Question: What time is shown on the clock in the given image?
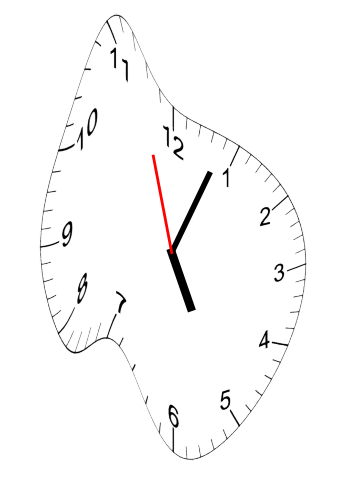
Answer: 05:03:57